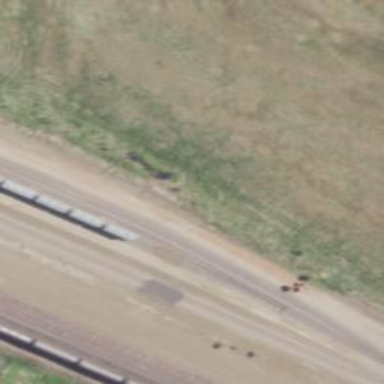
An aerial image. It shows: Railway siding for service.